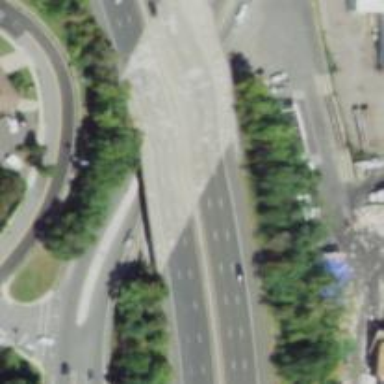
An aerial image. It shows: Urban freeway expressway bridge.